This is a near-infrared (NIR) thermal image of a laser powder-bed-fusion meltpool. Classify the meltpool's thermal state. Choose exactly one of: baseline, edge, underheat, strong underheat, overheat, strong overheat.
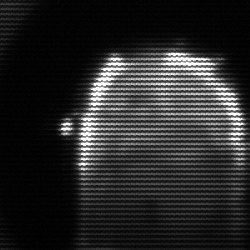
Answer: baseline